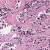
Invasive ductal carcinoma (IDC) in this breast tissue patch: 1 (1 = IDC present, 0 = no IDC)